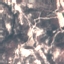
Label: HerbaceousVegetation